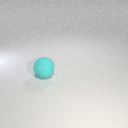
large cyan rubber sphere